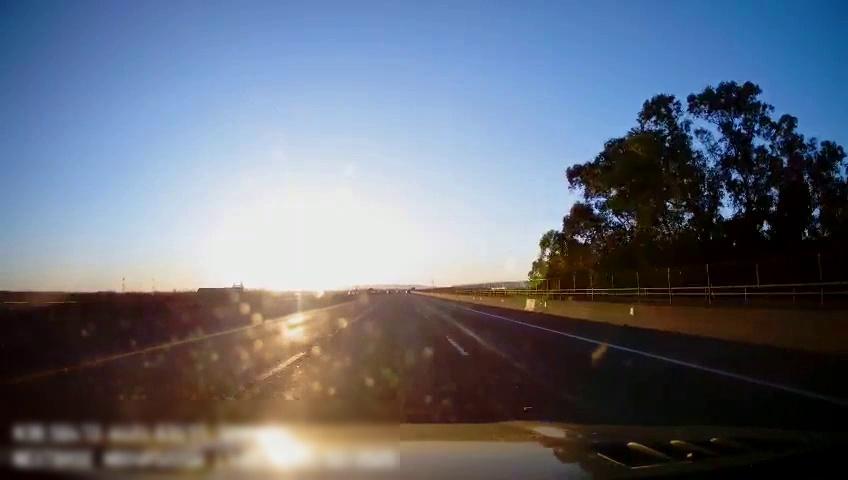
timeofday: Day
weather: Sunny
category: Drivable Space
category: Lanes | Alternate Lane
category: Lanes | Current Lane
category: Lanes | Current Lane
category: Lanes | Alternate Lane